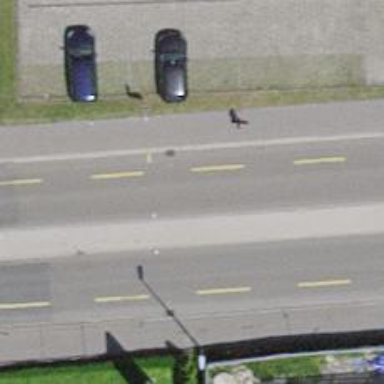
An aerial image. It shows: Public transport stop position.